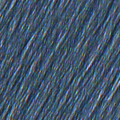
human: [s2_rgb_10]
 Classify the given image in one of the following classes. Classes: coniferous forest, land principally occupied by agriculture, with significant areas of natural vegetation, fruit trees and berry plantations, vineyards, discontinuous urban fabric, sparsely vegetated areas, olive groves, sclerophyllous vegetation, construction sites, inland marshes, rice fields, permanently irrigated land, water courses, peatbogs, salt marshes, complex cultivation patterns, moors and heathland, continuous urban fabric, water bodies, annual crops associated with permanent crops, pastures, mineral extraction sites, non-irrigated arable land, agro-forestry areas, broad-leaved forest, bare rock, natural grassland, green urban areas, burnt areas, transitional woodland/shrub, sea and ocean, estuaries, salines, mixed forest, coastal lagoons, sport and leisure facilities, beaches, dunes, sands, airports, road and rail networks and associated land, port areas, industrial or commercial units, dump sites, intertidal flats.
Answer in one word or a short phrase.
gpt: continuous urban fabric